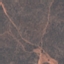
Land use / land cover: HerbaceousVegetation